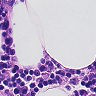
Metastatic tissue present: no